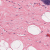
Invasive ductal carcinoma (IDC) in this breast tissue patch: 0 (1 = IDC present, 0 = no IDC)